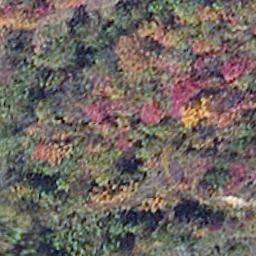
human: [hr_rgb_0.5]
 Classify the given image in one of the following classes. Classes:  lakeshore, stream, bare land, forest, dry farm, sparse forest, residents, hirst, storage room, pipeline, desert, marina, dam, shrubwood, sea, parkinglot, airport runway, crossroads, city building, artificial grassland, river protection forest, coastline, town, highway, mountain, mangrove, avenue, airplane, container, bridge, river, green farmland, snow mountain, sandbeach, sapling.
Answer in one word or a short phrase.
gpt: mangrove